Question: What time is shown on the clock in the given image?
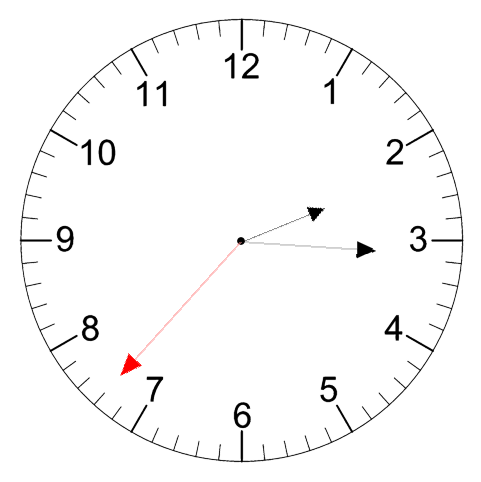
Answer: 02:15:37